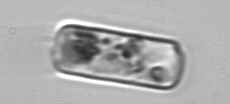
Label: Guinardia_delicatula